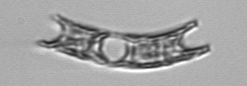
Label: Eucampia